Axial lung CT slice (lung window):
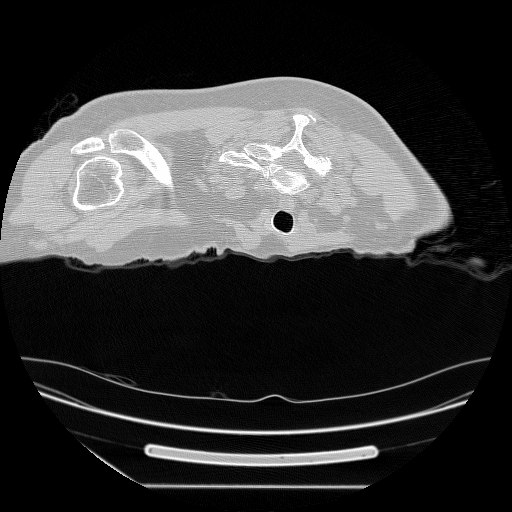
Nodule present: no